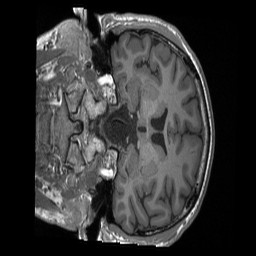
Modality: T1w
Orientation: coronal
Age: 30
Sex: male
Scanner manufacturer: siemens
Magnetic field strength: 3 T
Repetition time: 2.4 s
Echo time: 0.00224 s